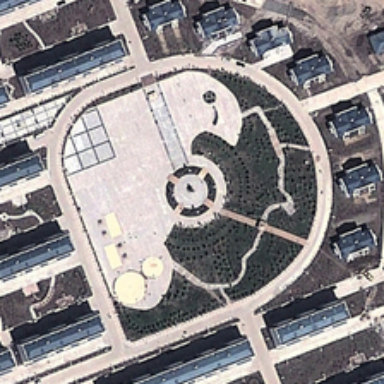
Many buildings are around a square .